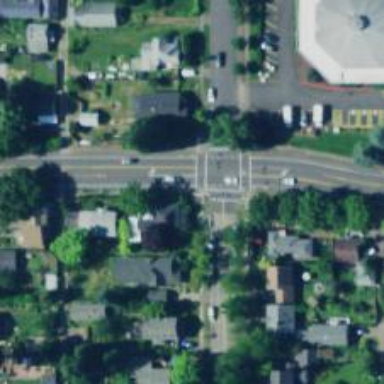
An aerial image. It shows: Solid stop line on the road marking.